Interaction volume radius: 10 \u00c5
Interaction volume height: 15 \u00c5
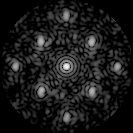
Disorder parameter: 0.3655